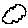
Label: cloud